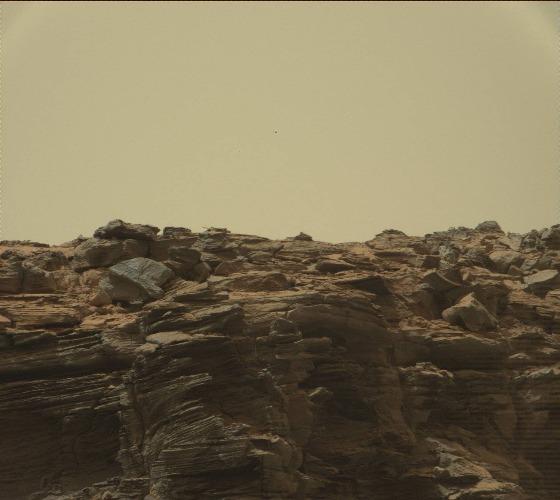
Terrain classes present: Bedrock, Sky / Distant Mountains